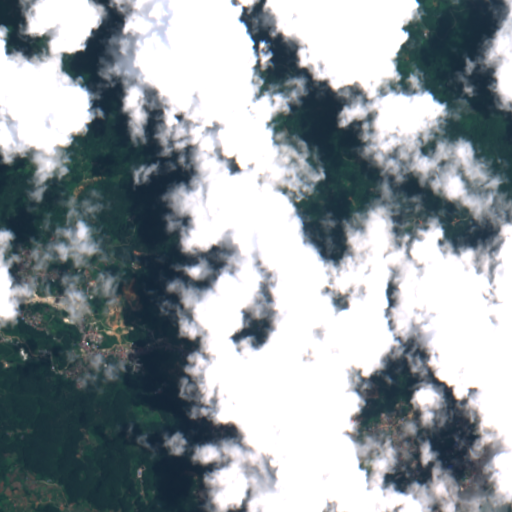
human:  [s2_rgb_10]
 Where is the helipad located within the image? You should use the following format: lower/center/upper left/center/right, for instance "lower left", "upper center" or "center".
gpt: The helipad is located in the lower right of the image.
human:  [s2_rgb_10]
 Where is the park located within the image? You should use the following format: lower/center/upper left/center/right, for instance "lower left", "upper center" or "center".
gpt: The park is located in the lower right of the image.
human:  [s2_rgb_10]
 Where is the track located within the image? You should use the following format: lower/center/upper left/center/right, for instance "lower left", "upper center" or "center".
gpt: There is no track in the image.